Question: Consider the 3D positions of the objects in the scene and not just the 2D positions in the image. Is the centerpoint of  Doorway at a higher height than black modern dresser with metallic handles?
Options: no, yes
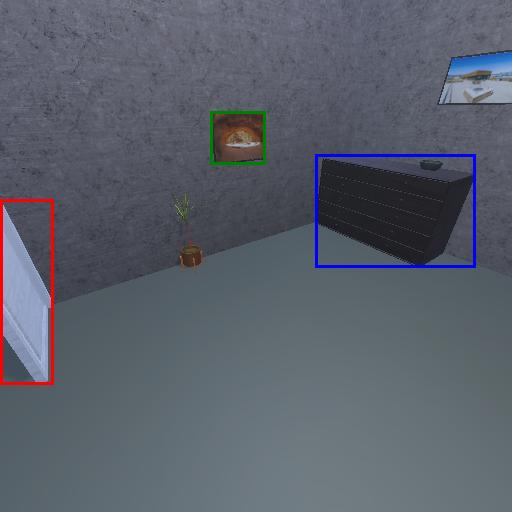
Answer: no